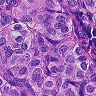
Metastatic tissue present: yes